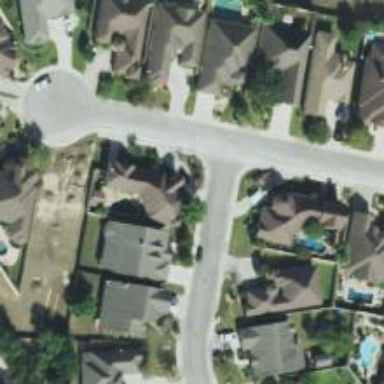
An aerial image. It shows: Residential road.